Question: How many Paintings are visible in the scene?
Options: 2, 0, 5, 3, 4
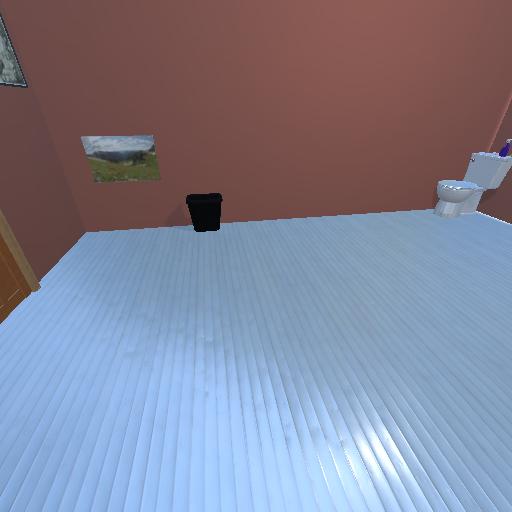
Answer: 2